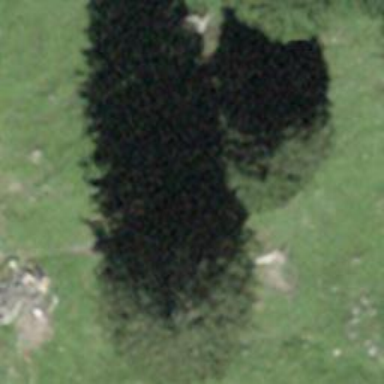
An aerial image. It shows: Natural attraction with trees.